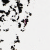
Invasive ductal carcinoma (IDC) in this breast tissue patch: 0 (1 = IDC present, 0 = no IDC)